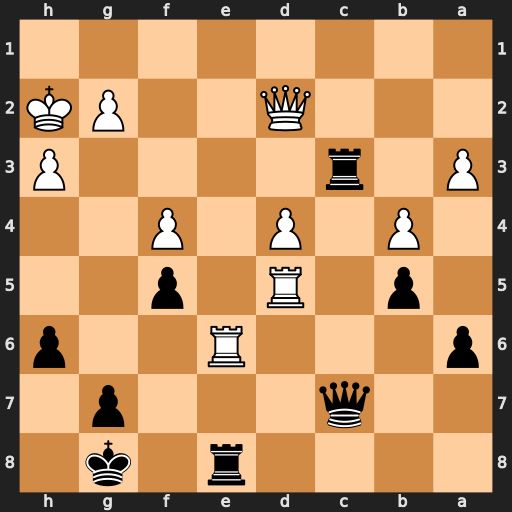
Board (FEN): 4r1k1/2q3p1/p3R2p/1p1R1p2/1P1P1P2/P1r4P/3Q2PK/8
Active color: b
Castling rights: -
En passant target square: -
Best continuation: Rxe6 Rc5 Rxc5